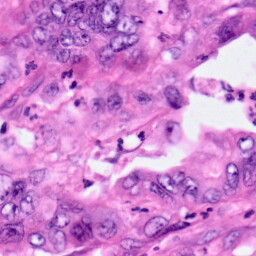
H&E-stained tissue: Pancreatic